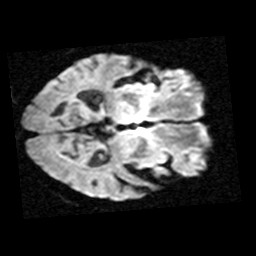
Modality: TRACE
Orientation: axial
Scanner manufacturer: siemens
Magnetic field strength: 1.5 T
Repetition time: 8.1 s
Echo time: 0.119 s